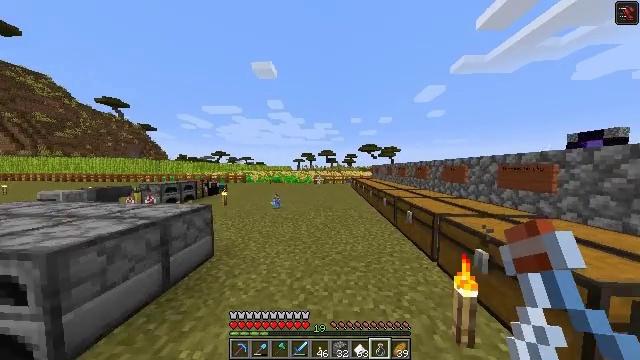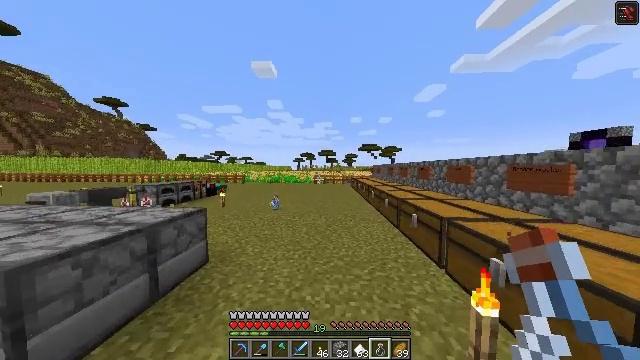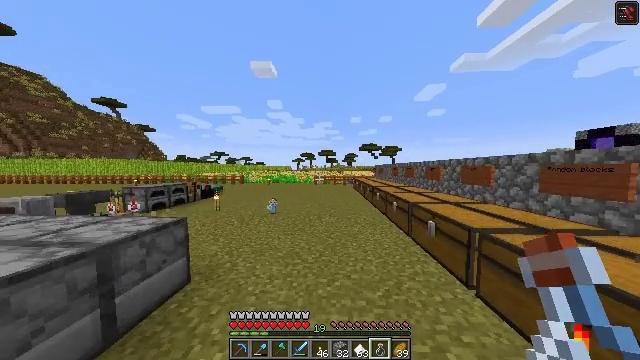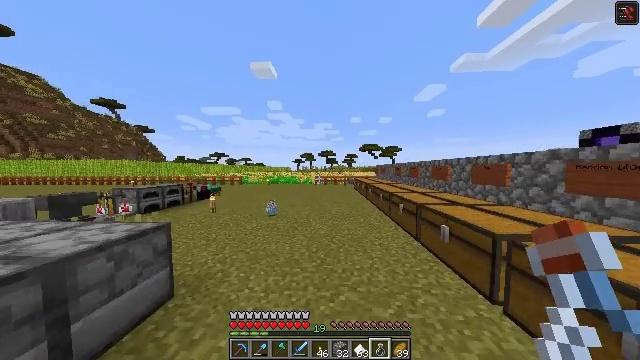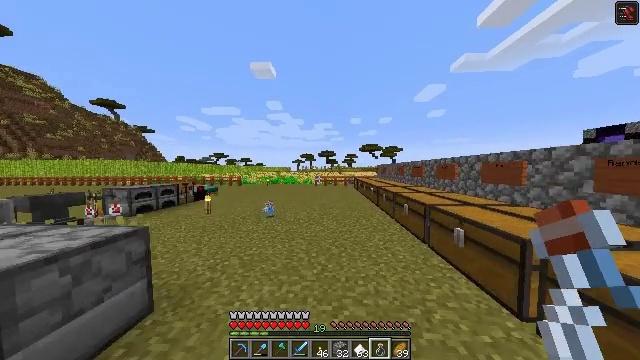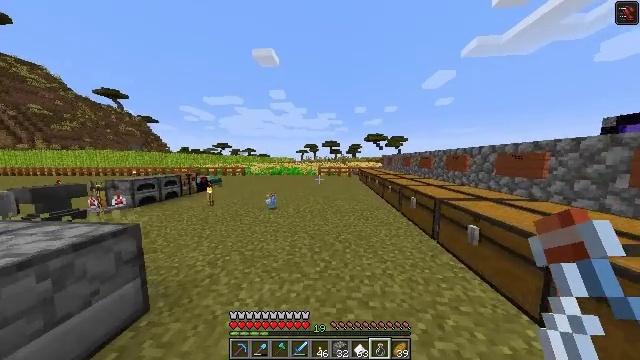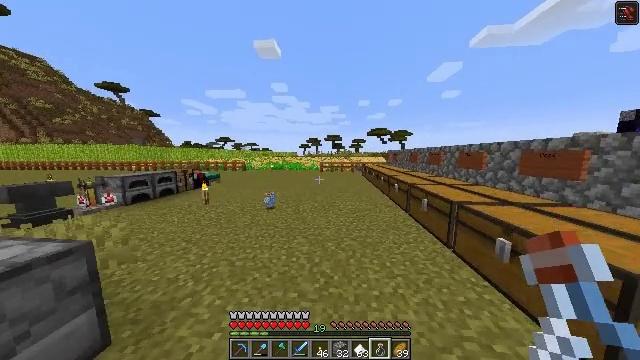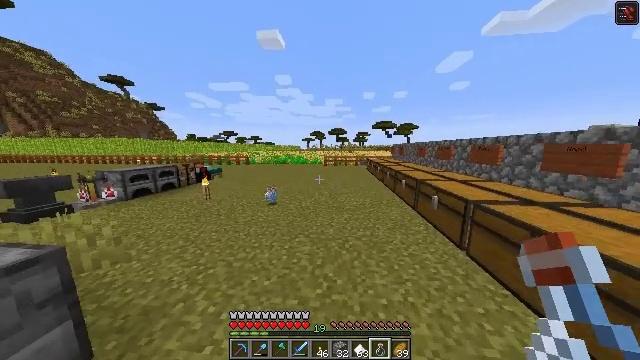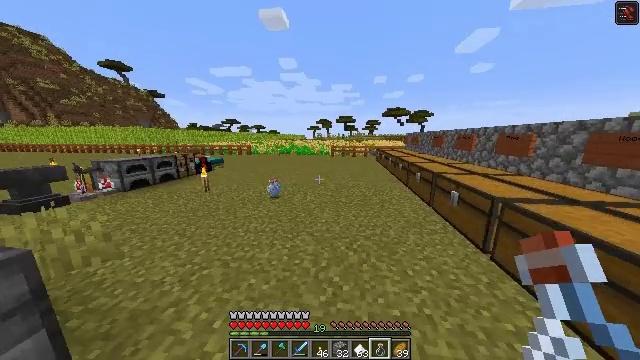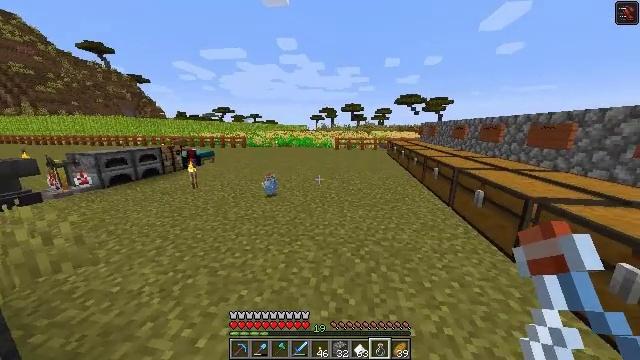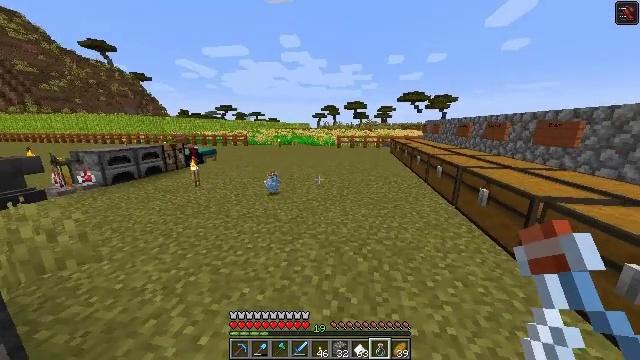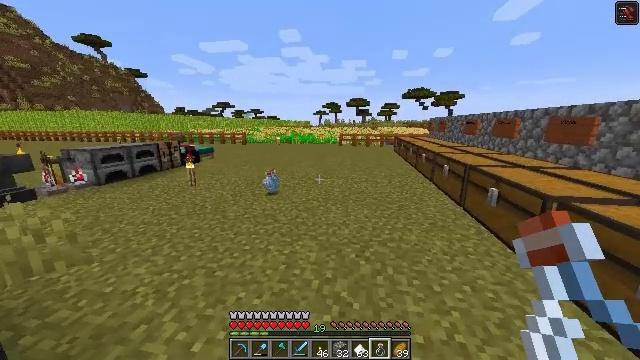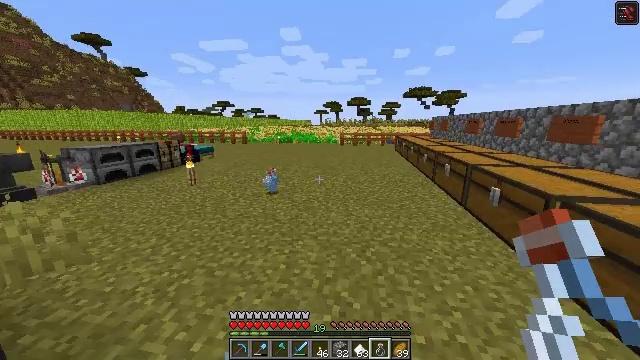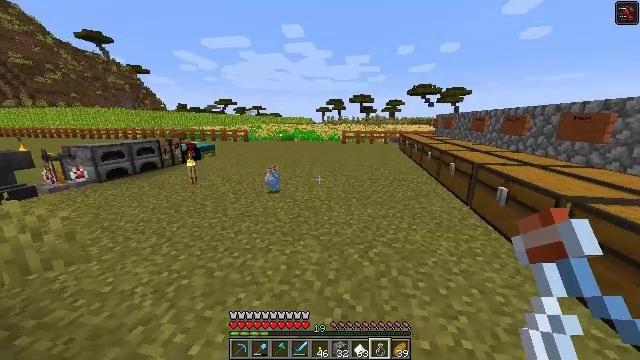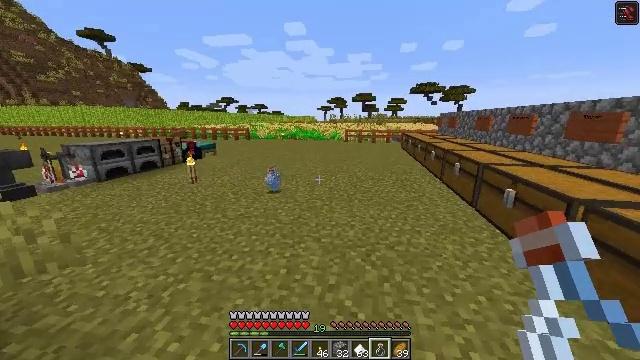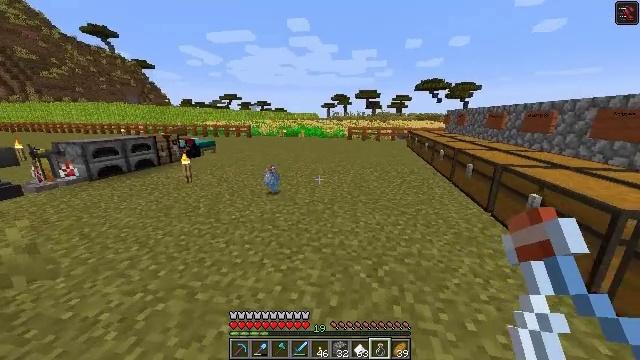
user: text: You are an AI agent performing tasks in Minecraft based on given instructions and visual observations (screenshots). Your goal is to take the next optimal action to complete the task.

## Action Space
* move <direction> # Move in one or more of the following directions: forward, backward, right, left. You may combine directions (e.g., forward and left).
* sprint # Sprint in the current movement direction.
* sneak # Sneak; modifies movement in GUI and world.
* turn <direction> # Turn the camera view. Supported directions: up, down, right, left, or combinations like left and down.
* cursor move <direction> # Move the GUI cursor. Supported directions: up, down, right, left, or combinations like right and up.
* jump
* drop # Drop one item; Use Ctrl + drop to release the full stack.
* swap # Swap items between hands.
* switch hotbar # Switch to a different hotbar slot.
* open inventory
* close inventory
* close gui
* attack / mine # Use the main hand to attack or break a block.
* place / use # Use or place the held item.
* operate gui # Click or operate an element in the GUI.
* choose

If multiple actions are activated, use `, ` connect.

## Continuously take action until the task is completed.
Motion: motion action
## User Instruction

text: Remove melon seeds from the inventory.
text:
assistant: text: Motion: move forward
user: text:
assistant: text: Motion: move forward
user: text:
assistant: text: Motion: move forward
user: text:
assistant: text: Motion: move forward
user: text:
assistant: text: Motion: move forward, turn left and down
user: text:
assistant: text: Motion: move forward, turn down
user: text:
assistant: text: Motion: turn left and down
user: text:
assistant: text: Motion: turn left and down
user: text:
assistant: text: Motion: turn down
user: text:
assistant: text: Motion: no_op
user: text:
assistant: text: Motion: no_op
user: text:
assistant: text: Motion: no_op
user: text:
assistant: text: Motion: move forward
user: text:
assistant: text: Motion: move forward
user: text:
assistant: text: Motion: move forward
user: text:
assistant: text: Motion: move forward, turn left and down
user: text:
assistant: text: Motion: move forward, turn down
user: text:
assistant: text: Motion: move forward, turn left and down
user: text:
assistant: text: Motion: move forward, turn down
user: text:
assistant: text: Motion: move forward, turn left and down
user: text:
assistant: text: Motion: move forward, turn down
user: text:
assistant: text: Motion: move forward, turn down
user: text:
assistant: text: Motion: move forward, turn down
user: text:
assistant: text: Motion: move forward
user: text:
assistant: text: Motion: move forward
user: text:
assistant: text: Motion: move forward, turn down
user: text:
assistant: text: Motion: move forward, turn down
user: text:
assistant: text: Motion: move forward, turn down
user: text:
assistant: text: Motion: move forward, turn down
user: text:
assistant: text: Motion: move forward and move left, turn right and down